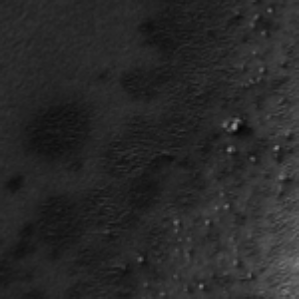
Label: frost